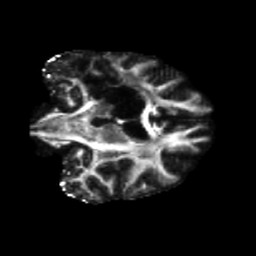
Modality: FA
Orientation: coronal
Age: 68
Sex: female
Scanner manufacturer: siemens
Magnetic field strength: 3 T
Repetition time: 5.47 s
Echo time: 0.0854 s